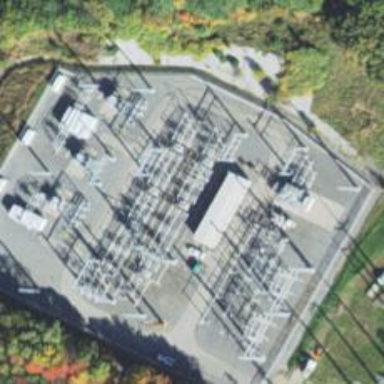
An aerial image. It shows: Switch used for power control.